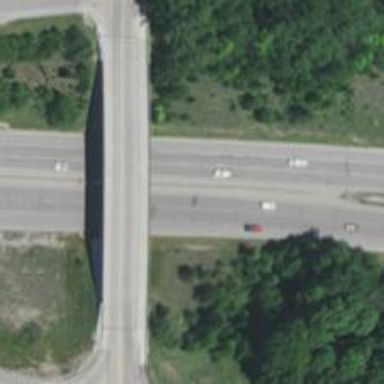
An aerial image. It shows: This image shows trunk highway that functions as expressway.